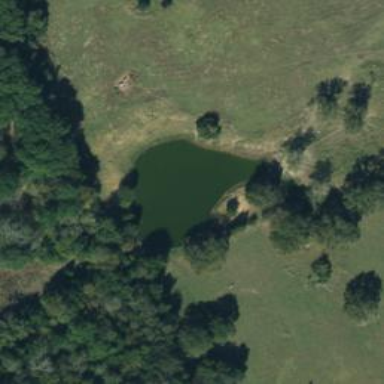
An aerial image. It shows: Reservoir of water.